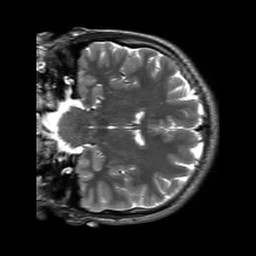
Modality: T2w
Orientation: coronal
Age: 24
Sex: male
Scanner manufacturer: siemens
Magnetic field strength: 3 T
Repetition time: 8.53 s
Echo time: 0.091 s